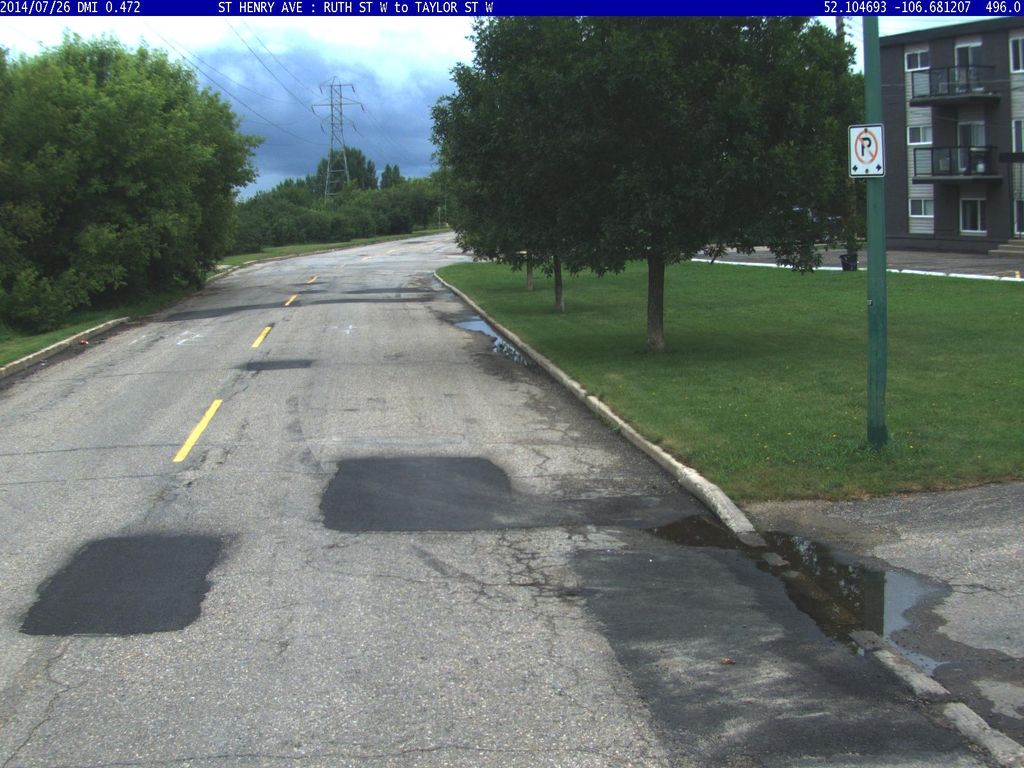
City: saskatoon